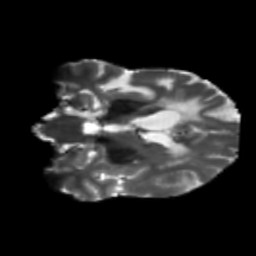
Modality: T2w
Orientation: coronal
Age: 46
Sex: male
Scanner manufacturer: siemens
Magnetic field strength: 3 T
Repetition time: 5.47 s
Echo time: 0.0854 s